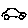
Label: car